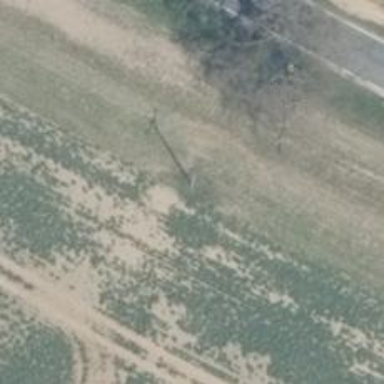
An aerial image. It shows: Power pole.